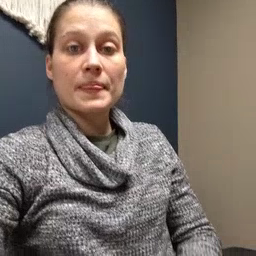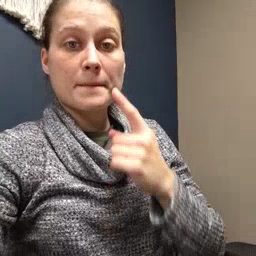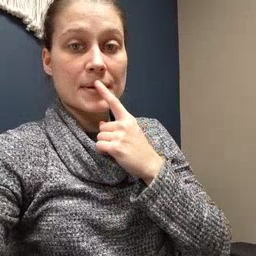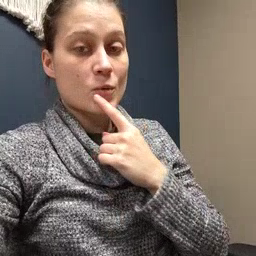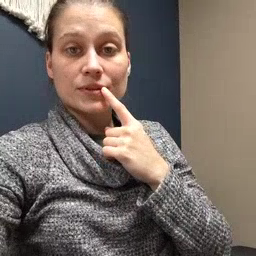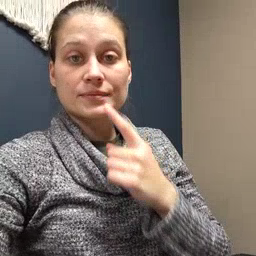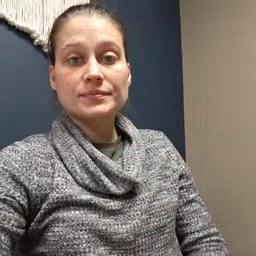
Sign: mouth